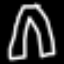
Label: pants